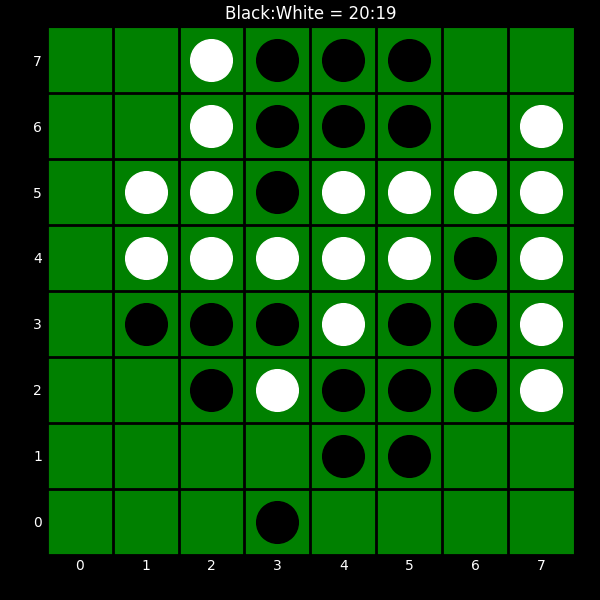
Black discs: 20
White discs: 19